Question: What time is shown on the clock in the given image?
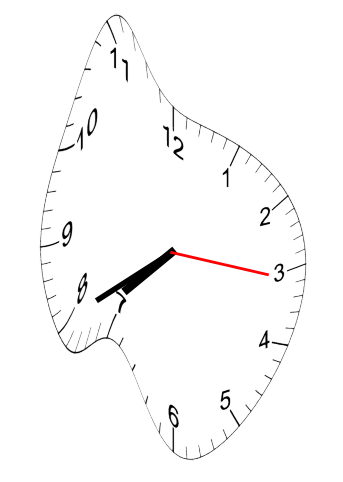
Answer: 07:40:16